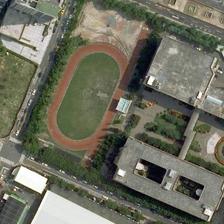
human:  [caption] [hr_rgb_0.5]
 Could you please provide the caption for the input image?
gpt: a playground is surrounded by some green plants and buildings .

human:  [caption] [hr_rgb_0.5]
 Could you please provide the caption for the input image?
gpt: a playground surrounded by green trees is next to several buildings .

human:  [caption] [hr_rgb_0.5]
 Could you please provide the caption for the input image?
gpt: several buildings and some green trees are around a playground .

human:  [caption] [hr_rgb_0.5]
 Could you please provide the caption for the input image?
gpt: the playground, the buildings nearby and the roads on the side together form this square .

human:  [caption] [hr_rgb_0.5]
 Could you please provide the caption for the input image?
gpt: a playground is surrounded by some green plants and buildings .